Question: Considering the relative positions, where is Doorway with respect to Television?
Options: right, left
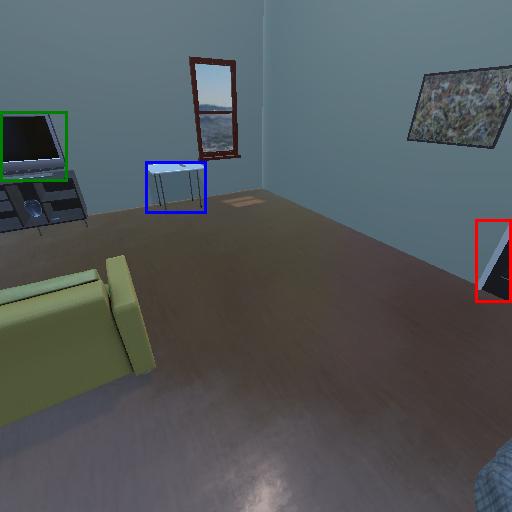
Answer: right